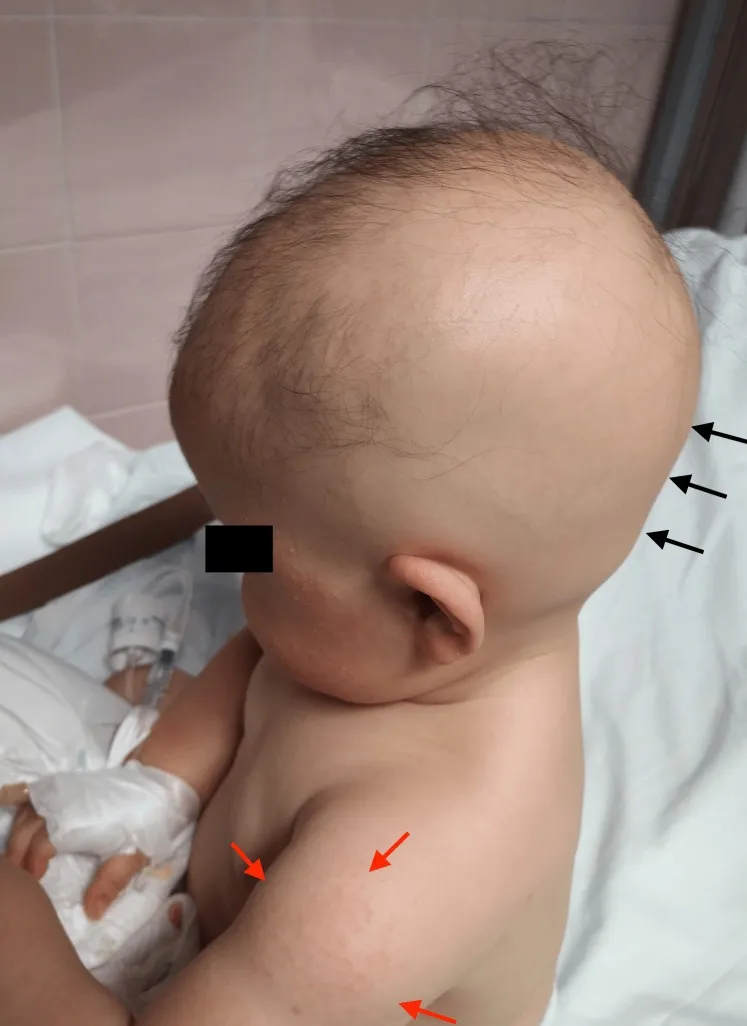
Subtotal alopecia and milia on the arms. Black arrows: subtotal alopecia; red arrows: milia on the arms.
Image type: medical_photograph (other_medical_photograph)